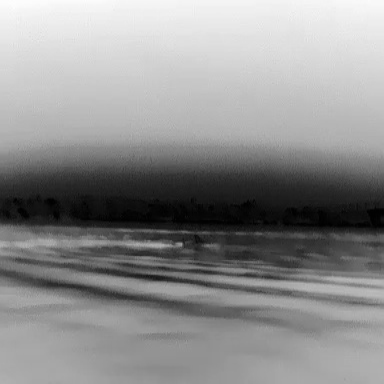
There is a canoe in the infrared image.